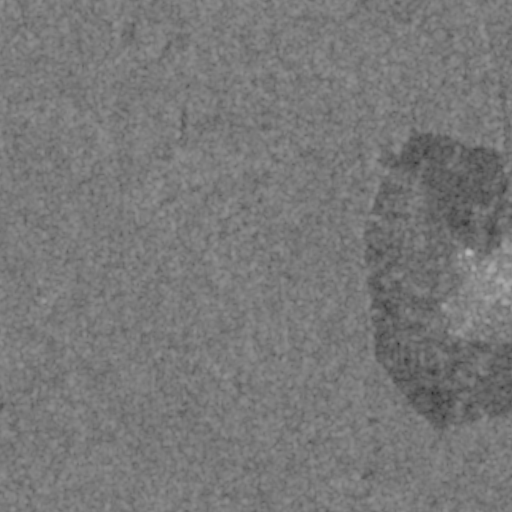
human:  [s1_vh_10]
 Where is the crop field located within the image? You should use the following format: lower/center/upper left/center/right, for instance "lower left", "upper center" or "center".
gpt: The crop field is located in the right of the image.
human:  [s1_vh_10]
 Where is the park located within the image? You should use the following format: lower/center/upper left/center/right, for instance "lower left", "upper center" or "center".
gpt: The park is located in the center right of the image.
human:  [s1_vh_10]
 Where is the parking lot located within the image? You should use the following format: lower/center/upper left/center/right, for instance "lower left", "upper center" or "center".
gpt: The parking lot is located in the center right of the image.
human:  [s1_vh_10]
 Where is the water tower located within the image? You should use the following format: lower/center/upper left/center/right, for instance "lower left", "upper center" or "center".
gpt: The water tower is located in the center right of the image.
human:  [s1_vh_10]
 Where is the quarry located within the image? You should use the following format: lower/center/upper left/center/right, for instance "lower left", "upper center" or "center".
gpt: There is no quarry in the image.

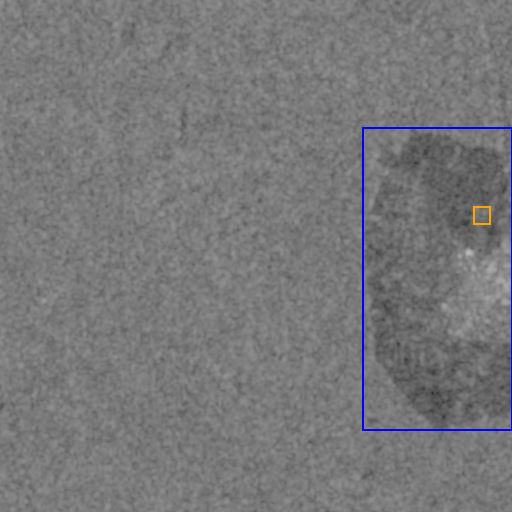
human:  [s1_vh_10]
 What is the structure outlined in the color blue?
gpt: The structure outlined in blue is a crop field.
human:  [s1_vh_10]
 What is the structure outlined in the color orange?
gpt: The structure outlined in orange is a park.
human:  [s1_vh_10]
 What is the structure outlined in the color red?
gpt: There is no red outline.